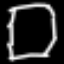
Label: octagon